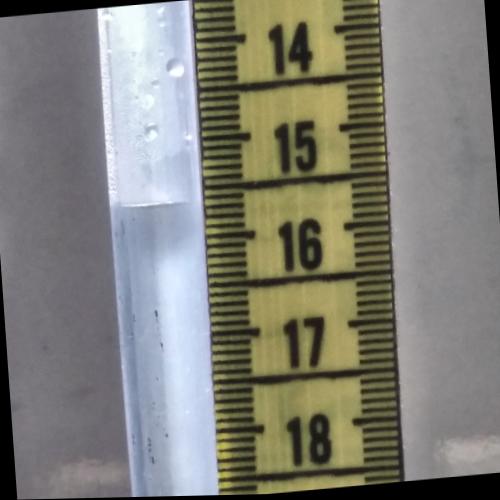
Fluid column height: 15.6 cm